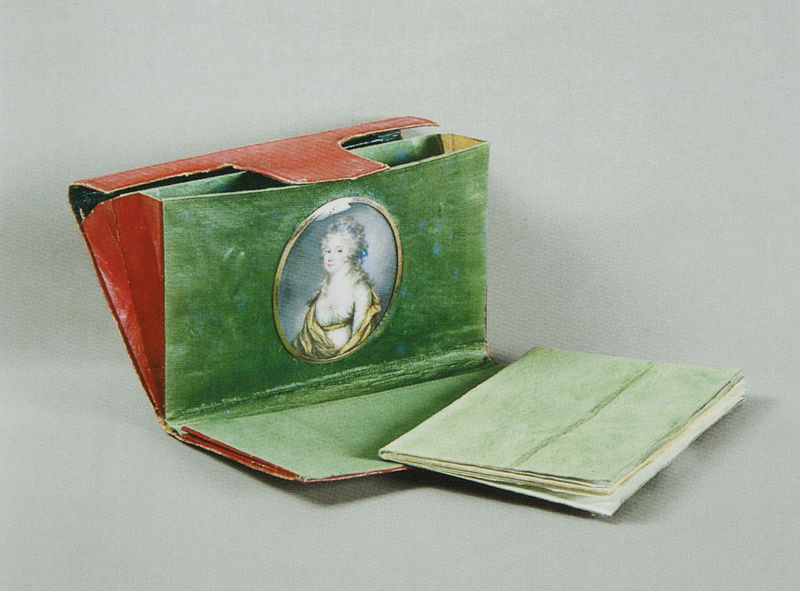
Titel: Porträt der Zarin Maria Fjodorowna
Künstler: Charles de Chamisso
Standort: St. Petersburg
Institution: Schloss Pawlowsk
Schlagwörter: blau, blätter, kopf, weiß, gelb, grün, mädchen, ausschnitt, braun, bunt, frankreich, frau, glas, grau, hintergrund, kleid, nase, pastell, tisch, blick, dame, gürtel, rot, tuch, fächer, jung, augen, barock, gesicht, rahmen, samt, bild, bildnis, portrait, porträt, gewand, gold, mantel, schnur, stoff, locken, puder, rokoko, alltag, kreis, oval, rund, tondo, perücke, papier, papiere, bogen, vert, verzierung, foto, bögen, offen, buch, zettel, medaillon, porzellan, geld, text, beutel, tasche, heft, umschlag, handwerk, handtasche, etui, brief, briefe, liebesbrief, leder, rouge, rechteckig, mappe, notizbuch, geldbeutel, geöffnet, verschluß, femme, schatulle, goldrand, erinnerung, kunsthandwerk, miniatur, behälter, portait, briefpapier, toge, korrespondenz, idealisiert, börse, gefärbt, cape, tüte, tagebuch, pappe, ordner, täschchen, hülle, futteral, tunique, einstecktasche, lasche, miniature, adressbuch, brieftasche, futeral, geldbörse, gepdert, gleid, notizheft, notzizbuch, portemonai, portemonnaie, rod, posträt, cadre, briefbogen, rundes, geldtasche, ruban, ot, or, notitzbuck, porträt für die reise, reiseporträt, reisetasche mit porträt, miniatur mit dame, miniaturporträt, taschenporträt, potmonaire, edtui, breifetui, porte feuille, porte monaie